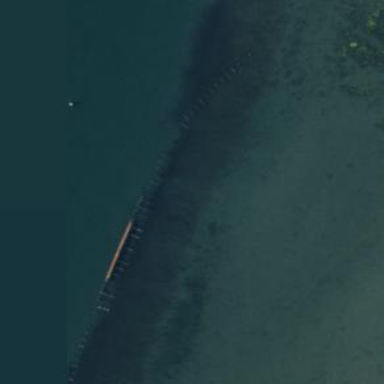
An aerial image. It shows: Pilings marking reef in the natural environment.